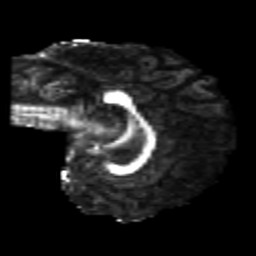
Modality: FA
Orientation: sagittal
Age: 22
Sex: female
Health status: healthy
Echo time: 0.074 s